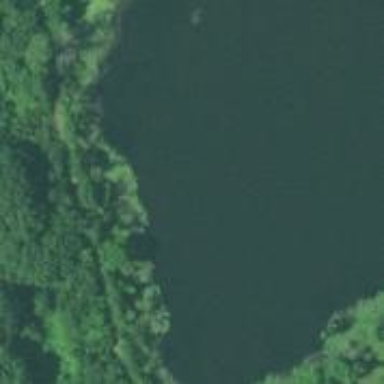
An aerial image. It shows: Reservoir area.